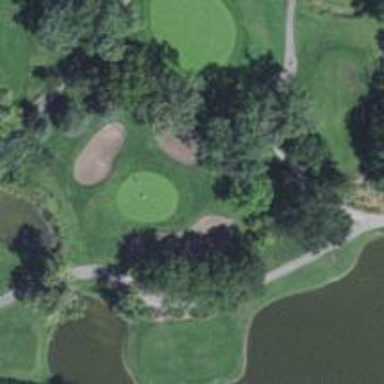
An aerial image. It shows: View of golf hole.